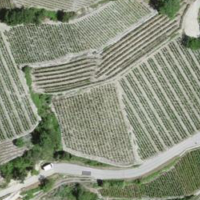
EUNIS habitat code: 40
Species observed at this site:
Datura stramonium